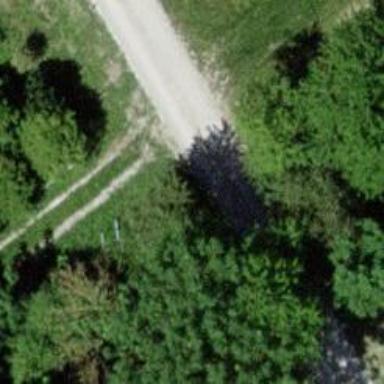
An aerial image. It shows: Well-maintained track road of grade 1.